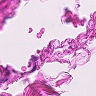
Metastatic tissue present: no